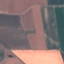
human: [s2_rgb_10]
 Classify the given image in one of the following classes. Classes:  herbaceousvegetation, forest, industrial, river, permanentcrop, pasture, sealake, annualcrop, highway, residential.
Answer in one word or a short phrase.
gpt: AnnualCrop